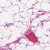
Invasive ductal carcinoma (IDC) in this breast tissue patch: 0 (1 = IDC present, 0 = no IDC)